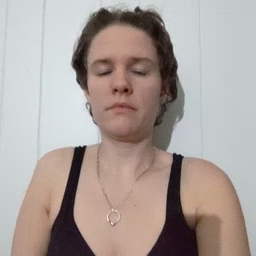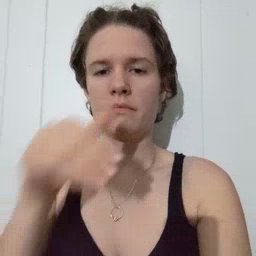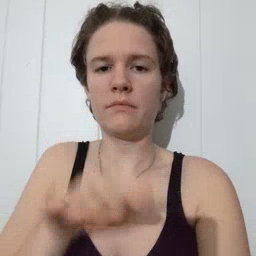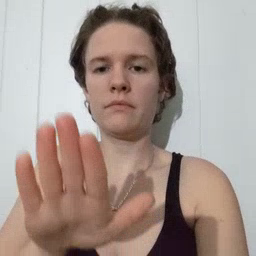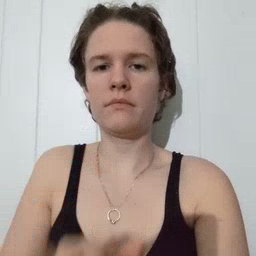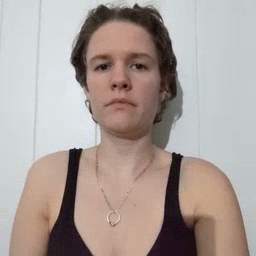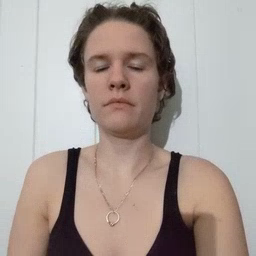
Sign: into